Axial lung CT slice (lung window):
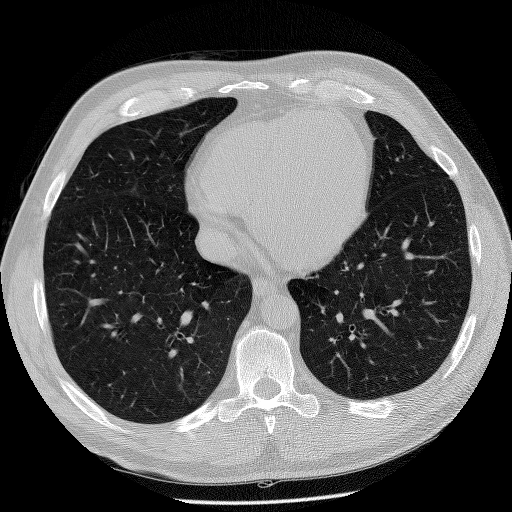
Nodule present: no